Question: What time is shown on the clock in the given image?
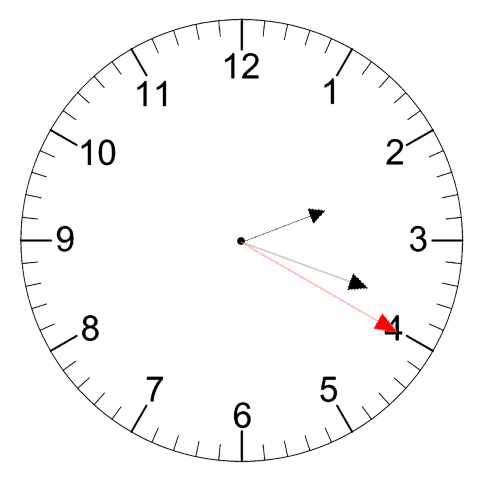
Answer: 02:18:20